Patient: sex M, age 17
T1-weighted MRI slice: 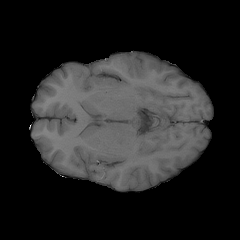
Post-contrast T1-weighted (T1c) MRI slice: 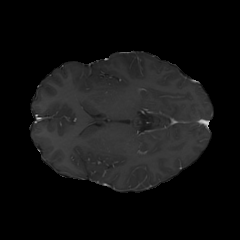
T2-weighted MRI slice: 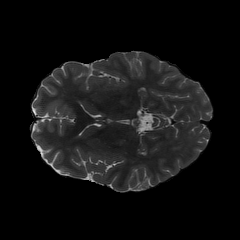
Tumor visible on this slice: no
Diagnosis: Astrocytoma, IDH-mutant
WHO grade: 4